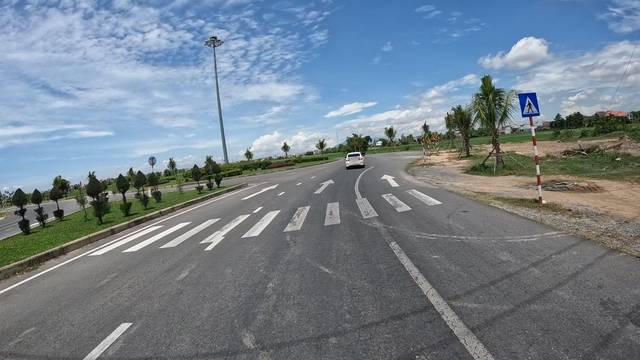
Region: Vietnam
Coordinates: 15.898, 108.35